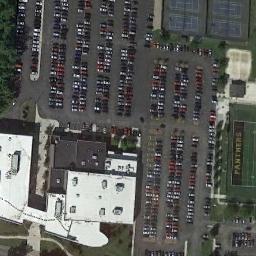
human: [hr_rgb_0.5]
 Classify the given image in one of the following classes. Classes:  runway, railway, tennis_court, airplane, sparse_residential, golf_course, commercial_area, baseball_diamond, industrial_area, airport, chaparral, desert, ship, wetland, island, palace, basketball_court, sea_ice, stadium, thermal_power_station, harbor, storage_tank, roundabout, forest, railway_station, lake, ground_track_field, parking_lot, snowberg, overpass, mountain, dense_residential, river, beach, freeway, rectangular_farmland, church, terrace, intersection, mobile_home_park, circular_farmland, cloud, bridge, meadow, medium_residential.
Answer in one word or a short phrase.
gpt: parking_lot